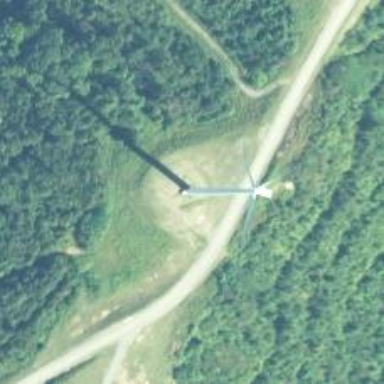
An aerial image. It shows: Wind generator powered by wind. The generator type is horizontal axis and it uses wind turbines.